Question: Somewhere resets ol's padding to 0
'''
ol { padding:0; }
'''
I need to set it back to default which padding is growing depends on the number
'''
ol { /* ??? */ }
'''
Uploaded here: <URL>
As you can see, the padding is not growing (overflow to the left):

How to make the padding grow?
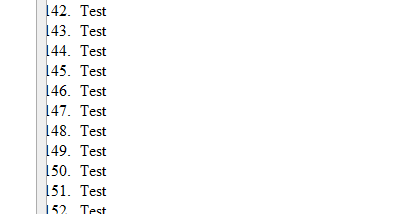
Answer: You'll want to change the 'list-style-position' to 'inside', then change the amount of padding to get the same amount of space as before:
'''
ol {
list-style: decimal inside none;
padding-left: 0;
}
'''
This of course will break the alignment of the numbers against the text, but there isn't much you can do about that. See the updated fiddle: <URL>